Question: I am trying to get all objects within a distance of the current object. the 'maxShootDistance' is set to 3, and when an object that is part of the 'ShootAt' layer gets near/in the circle, it is never picked up, and my debug outputs '0'. Why isn't it picking up the other object?
'''
public class QuckShot : Gun {
void Start () {
StartCoroutine(shoot());
}
IEnumerator shoot(){
while(true){
Collider2D[] hitColliders = Physics2D.OverlapCircleAll(transform.position, maxShootDistance, LayerMask.NameToLayer("ShootAt"));
Debug.Log(hitColliders.Length); // This is always returning zero
/*
* Snipped other bits of code
*/
yield return new WaitForSeconds(shootSpeed);
}
}
}
'''
Here are the properties that are assigned to the object that should have been picked up:

Why isn't my code picking up the object?
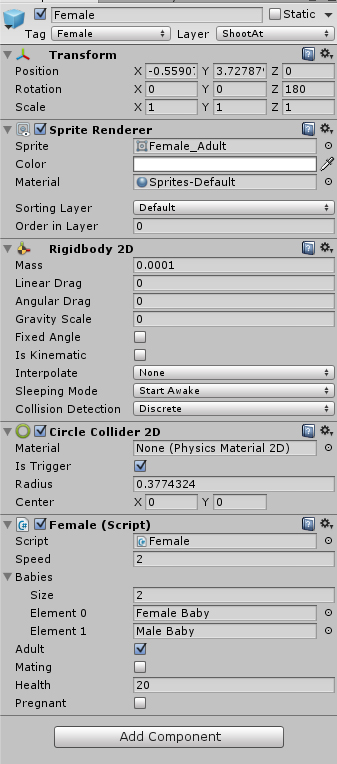
Answer: This call:
'''
LayerMask.NameToLayer("ShootAt")
'''
<URL>.
In some circumstances, this sort of thing may appear to work, if the layer index happens to have a bit or two in common with the desired layer mask. Either way, it'll get unintuitive and mixed results at best.
You can construct a layer mask using the <URL>:
'''
1 << LayerMask.NameToLayer("ShootAt");
'''
(You can add additional layers using bitwise OR.)